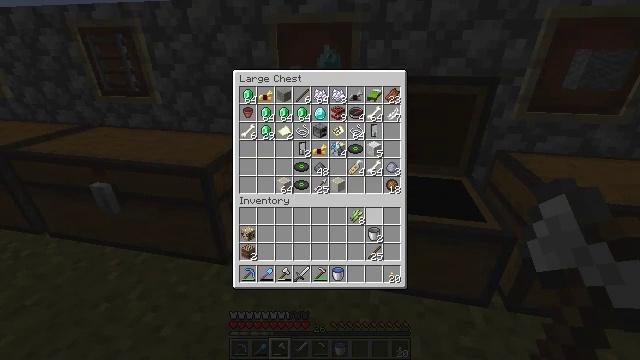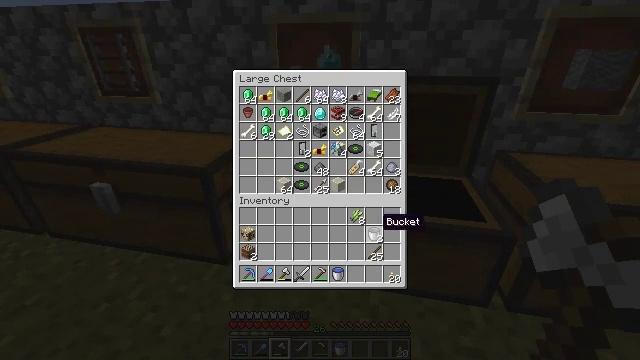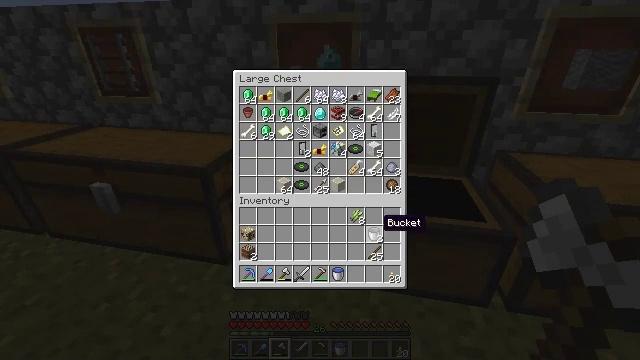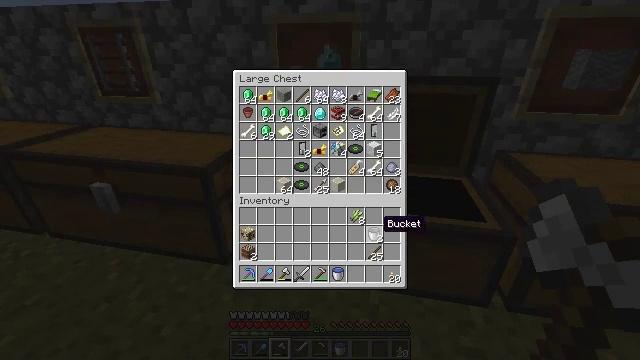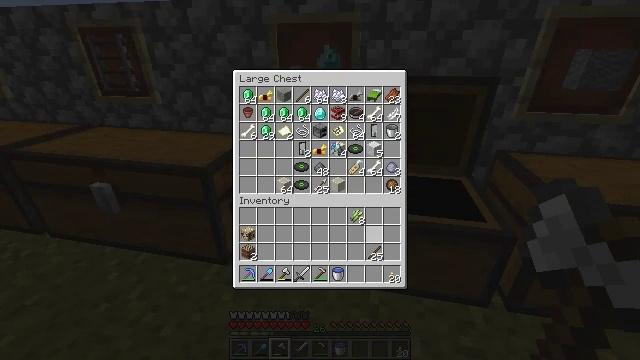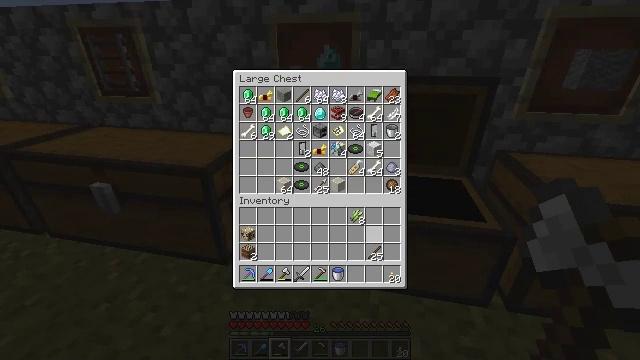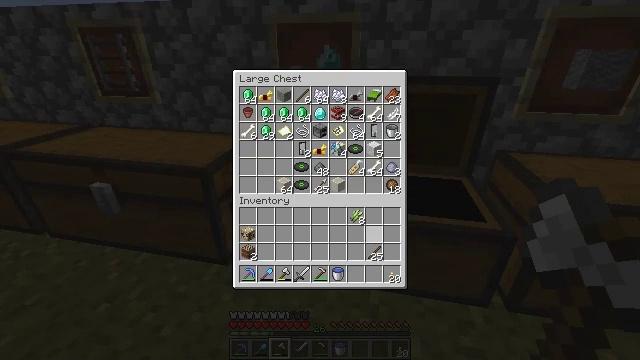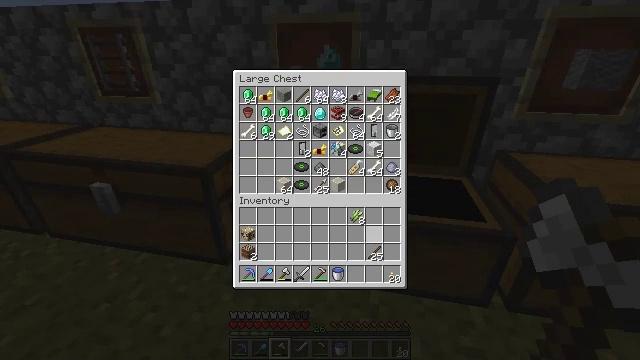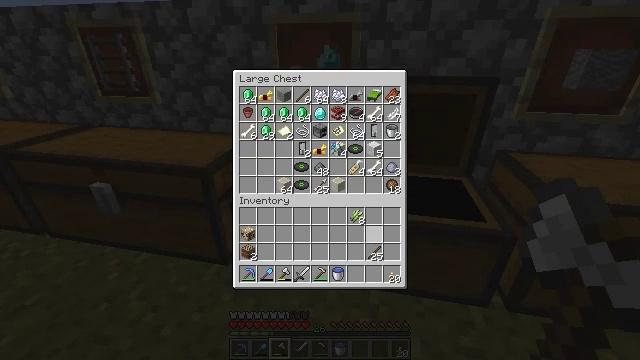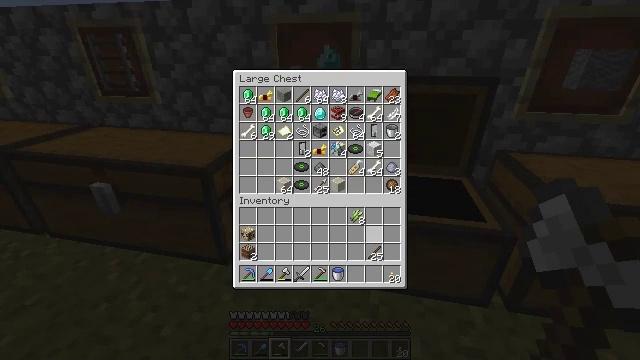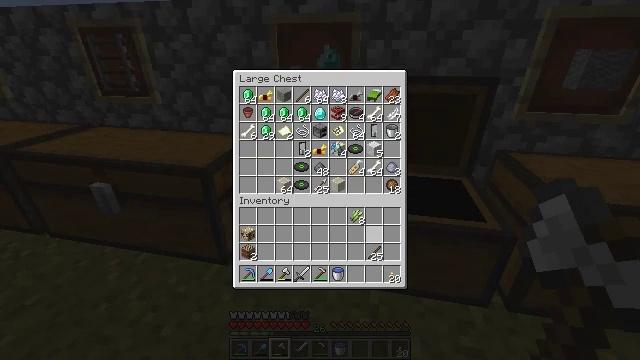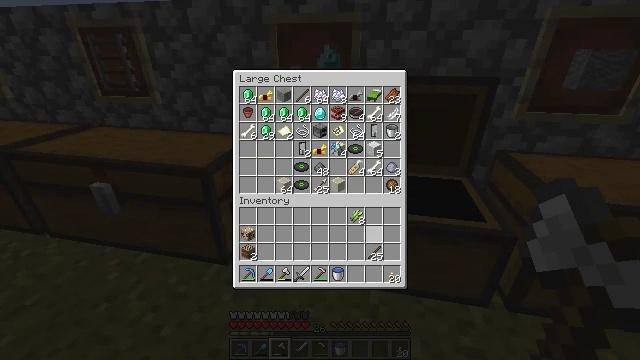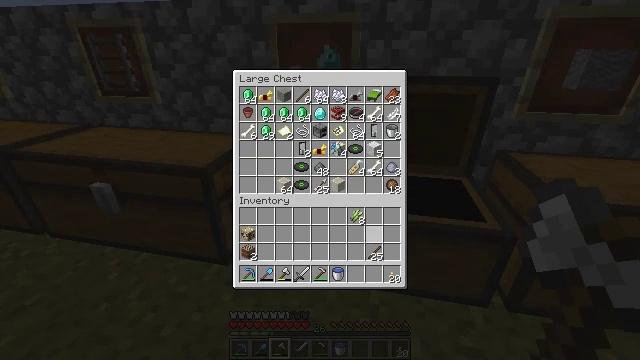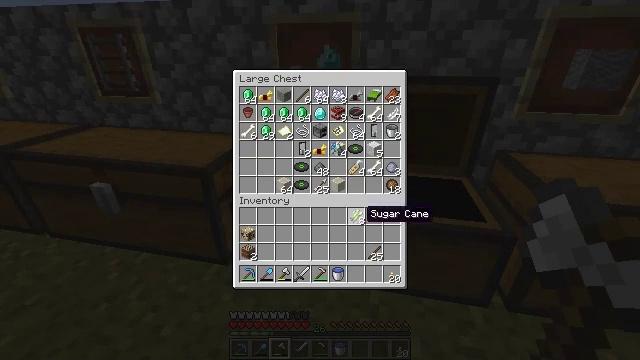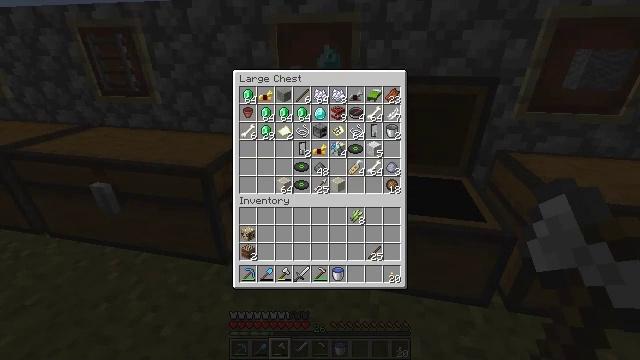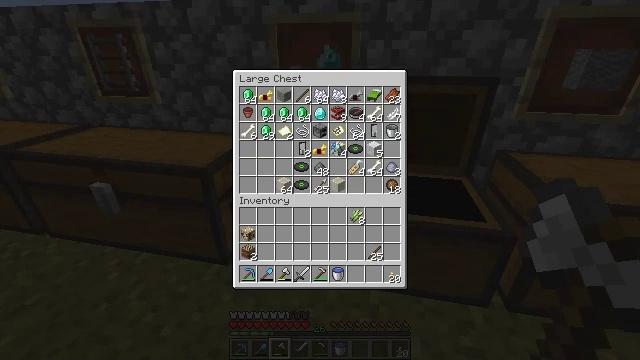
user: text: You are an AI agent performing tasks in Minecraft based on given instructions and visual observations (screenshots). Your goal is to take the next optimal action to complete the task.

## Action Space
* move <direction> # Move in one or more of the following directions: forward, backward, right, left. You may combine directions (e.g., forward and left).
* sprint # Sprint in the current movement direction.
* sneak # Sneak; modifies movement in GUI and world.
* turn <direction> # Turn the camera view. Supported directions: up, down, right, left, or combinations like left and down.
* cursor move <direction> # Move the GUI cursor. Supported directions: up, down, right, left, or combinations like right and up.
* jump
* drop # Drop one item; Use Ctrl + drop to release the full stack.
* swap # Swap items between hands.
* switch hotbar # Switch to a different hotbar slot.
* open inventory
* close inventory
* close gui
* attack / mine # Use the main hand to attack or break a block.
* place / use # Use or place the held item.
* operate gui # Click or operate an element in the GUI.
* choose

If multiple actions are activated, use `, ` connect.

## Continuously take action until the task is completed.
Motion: motion action
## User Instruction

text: Break the poppy plant.
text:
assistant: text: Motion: sneak
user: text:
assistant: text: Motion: sneak
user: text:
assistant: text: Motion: sneak
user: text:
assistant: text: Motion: sneak, choose
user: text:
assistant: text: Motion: sneak, choose
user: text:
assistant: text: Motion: sneak, choose
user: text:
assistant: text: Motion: sneak
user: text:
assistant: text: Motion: sneak
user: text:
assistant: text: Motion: sneak
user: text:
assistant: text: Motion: sneak
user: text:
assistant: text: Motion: sneak
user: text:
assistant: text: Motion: sneak
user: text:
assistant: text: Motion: sneak, cursor move left
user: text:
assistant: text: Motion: sneak, cursor move left and up
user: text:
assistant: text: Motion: no_op
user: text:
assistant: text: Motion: no_op
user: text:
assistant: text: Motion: no_op
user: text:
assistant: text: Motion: no_op
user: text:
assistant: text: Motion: no_op
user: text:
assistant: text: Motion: cursor move left and down
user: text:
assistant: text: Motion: cursor move left
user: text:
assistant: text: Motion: cursor move left
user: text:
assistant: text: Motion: no_op
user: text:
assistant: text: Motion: no_op
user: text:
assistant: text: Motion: no_op
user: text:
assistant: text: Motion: no_op
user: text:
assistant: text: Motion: no_op
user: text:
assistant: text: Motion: no_op
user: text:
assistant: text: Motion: no_op
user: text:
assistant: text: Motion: cursor move right